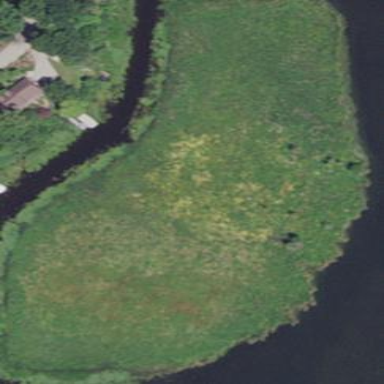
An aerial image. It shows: Marshy wetland area.